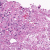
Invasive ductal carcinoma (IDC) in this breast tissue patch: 0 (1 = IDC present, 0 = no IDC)